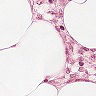
Metastatic tissue present: no